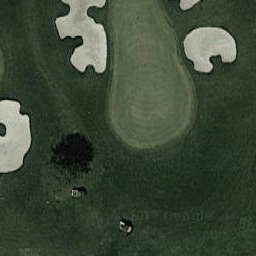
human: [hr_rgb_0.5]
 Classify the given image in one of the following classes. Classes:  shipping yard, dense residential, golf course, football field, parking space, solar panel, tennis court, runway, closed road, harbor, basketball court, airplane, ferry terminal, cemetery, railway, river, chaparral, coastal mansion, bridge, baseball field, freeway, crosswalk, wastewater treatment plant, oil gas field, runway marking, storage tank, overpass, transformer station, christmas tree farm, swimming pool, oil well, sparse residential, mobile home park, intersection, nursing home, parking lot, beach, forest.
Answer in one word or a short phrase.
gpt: golf course